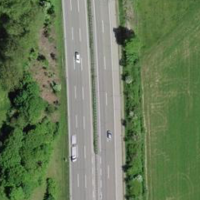
EUNIS habitat code: 57
Species observed at this site:
Milvus milvus